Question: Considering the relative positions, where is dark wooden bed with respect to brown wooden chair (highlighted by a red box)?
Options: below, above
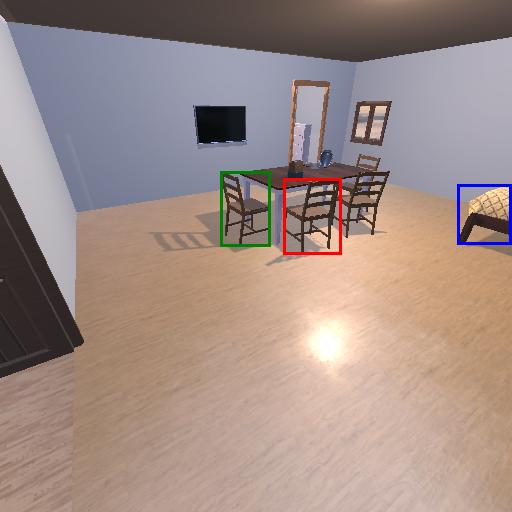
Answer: below